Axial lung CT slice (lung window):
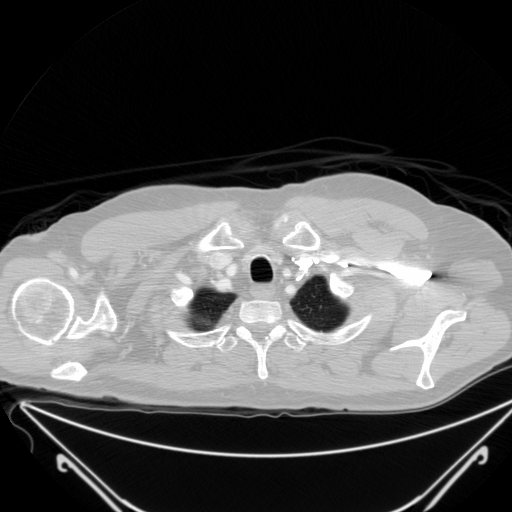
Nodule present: no